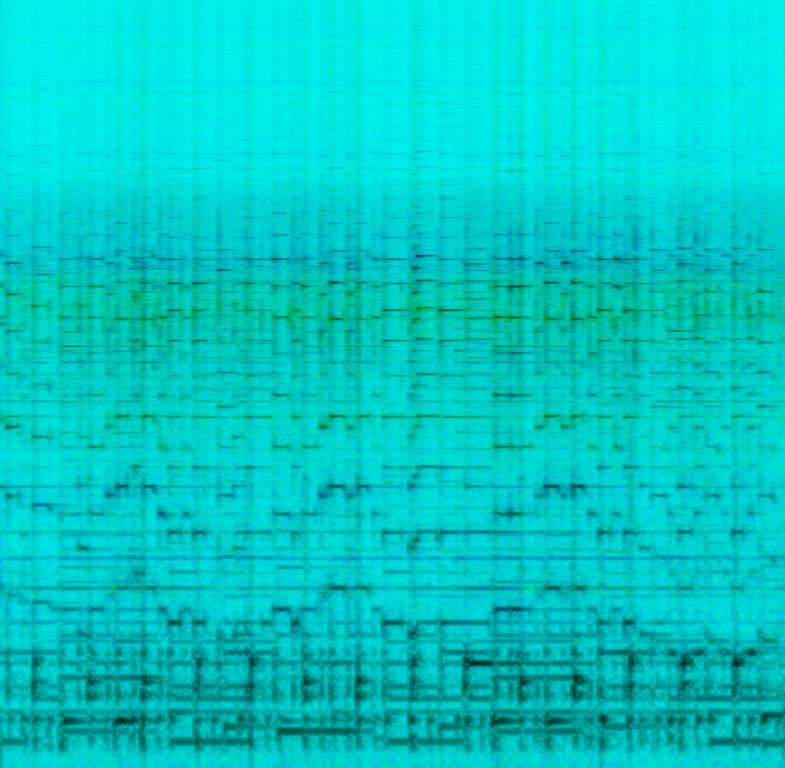
Someone is playing an acoustic guitar along with someone playing a solo melody on top with another plucked string instrument. They are accompanied by someone playing a djembe or another percussive instrument. This song may be playing sitting around a bonfire.